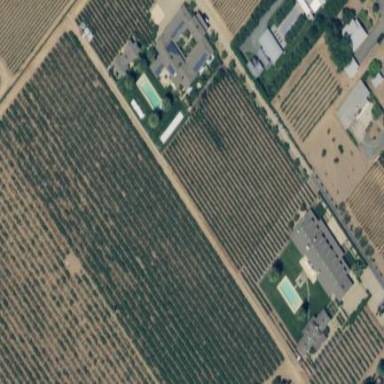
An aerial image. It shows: Vineyard where grapes are grown.